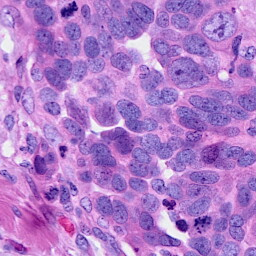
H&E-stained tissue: Ovarian